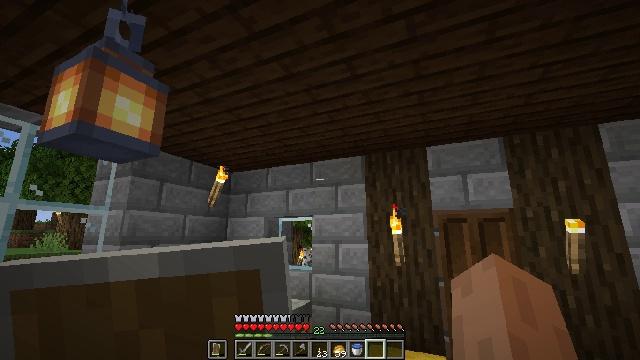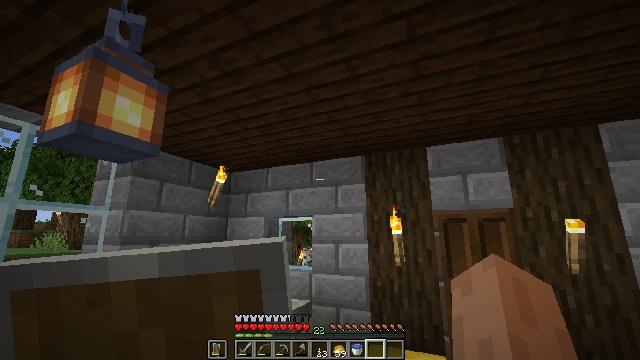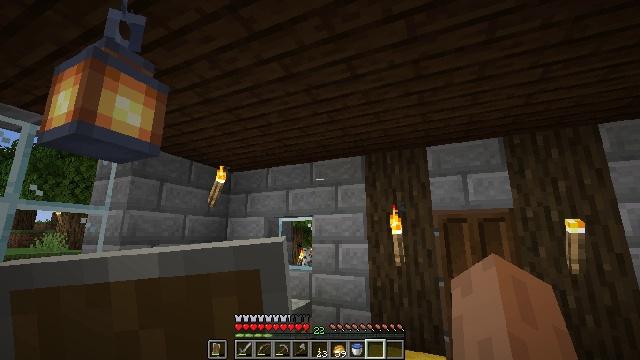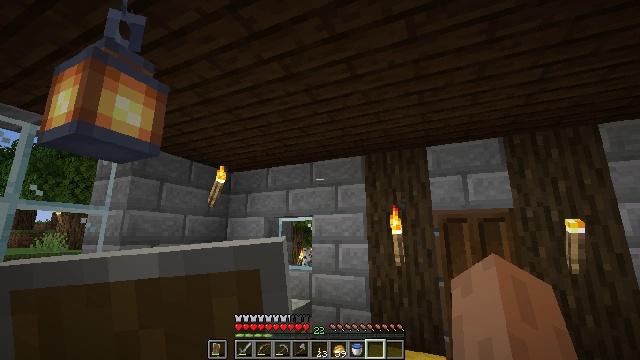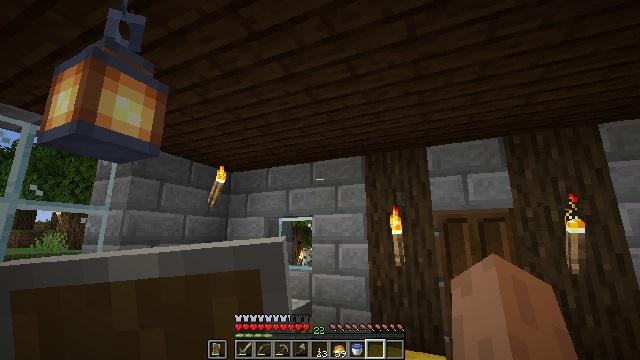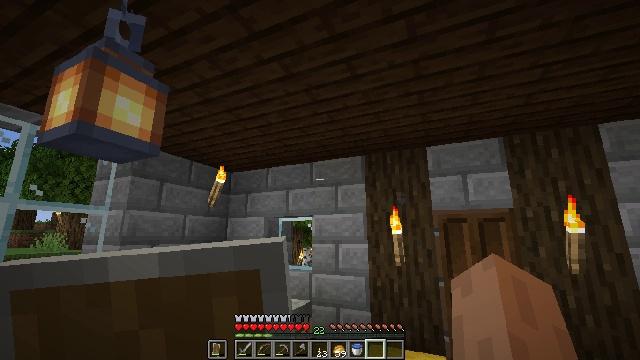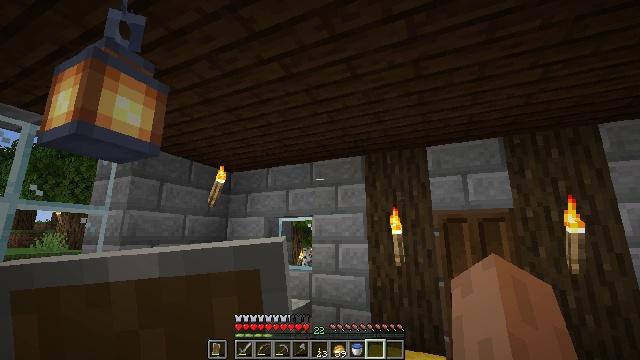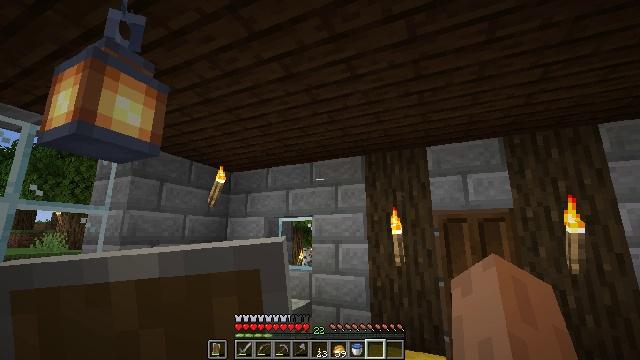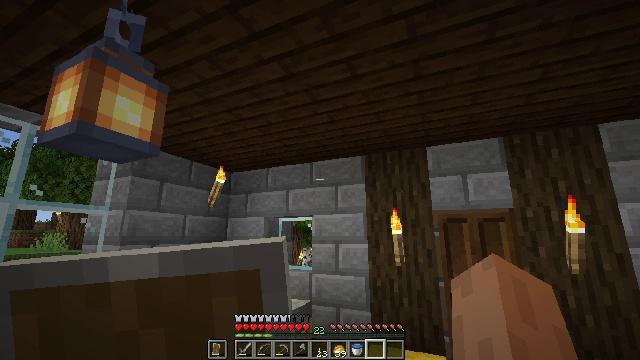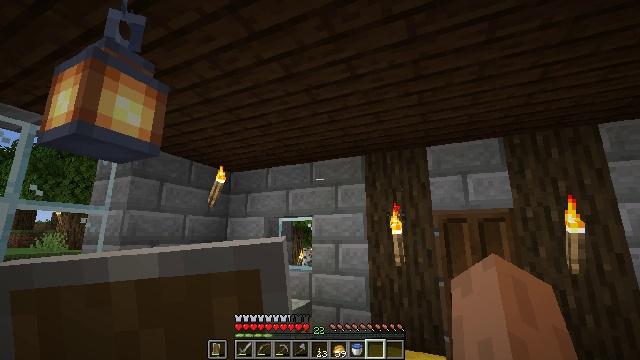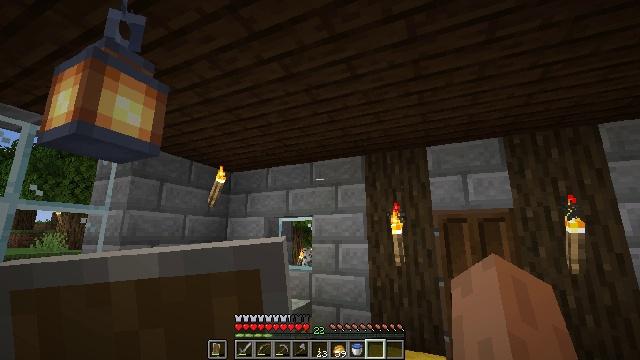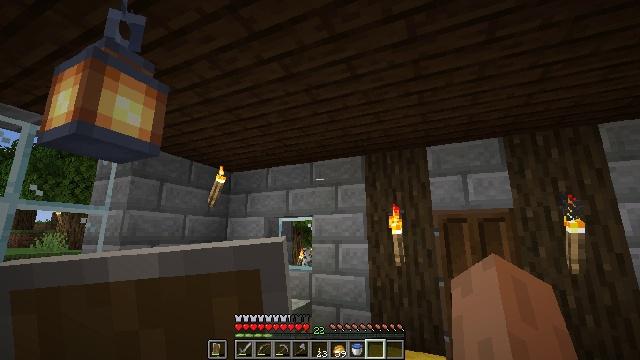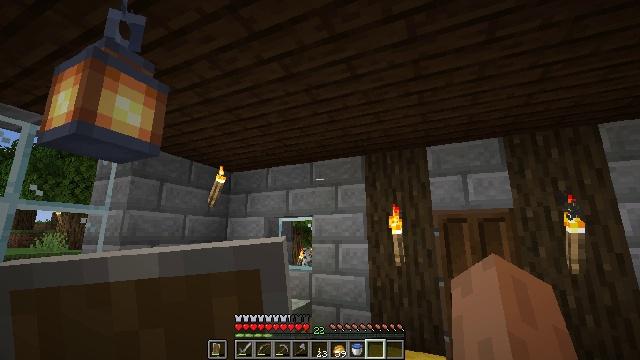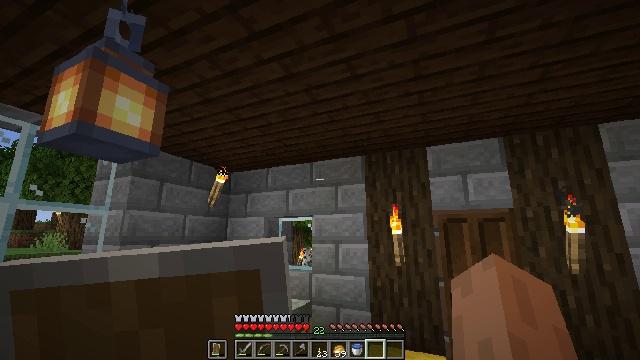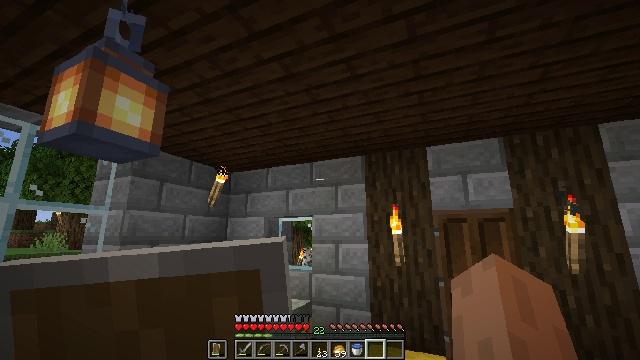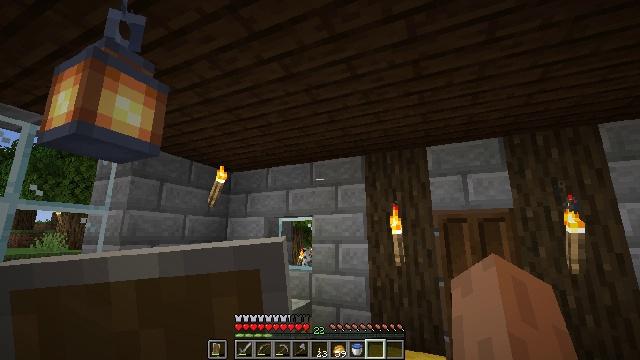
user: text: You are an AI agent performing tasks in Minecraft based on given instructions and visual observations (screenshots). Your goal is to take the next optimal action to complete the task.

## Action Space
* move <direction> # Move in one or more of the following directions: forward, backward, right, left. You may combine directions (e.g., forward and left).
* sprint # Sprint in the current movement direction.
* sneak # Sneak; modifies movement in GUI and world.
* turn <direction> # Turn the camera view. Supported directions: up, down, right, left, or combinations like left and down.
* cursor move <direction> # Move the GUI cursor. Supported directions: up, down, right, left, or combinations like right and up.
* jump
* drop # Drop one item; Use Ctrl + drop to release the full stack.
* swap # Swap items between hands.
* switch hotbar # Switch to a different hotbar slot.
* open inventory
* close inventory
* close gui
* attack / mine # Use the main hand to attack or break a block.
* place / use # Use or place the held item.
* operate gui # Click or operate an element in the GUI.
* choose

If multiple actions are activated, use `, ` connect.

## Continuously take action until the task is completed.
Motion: motion action
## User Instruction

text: Break the chest to retrieve items inside.
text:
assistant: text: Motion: no_op
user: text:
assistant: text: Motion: no_op
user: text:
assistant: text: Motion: no_op
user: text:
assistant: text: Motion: no_op
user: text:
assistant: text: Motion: no_op
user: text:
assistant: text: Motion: no_op
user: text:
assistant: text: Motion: no_op
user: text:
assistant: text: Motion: no_op
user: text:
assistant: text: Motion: no_op
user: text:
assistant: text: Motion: no_op
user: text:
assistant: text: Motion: no_op
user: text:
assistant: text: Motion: no_op
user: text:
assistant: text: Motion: no_op
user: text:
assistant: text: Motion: no_op
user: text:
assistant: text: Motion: no_op
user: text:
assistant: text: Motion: no_op
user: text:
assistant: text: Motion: no_op
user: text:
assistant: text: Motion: no_op
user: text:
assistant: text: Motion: no_op
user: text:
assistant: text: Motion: no_op
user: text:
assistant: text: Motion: no_op
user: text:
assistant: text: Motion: no_op
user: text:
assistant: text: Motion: no_op
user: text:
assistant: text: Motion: no_op
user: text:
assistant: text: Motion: no_op
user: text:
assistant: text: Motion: no_op
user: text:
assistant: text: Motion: no_op
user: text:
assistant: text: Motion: no_op
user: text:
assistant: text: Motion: no_op
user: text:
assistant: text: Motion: no_op